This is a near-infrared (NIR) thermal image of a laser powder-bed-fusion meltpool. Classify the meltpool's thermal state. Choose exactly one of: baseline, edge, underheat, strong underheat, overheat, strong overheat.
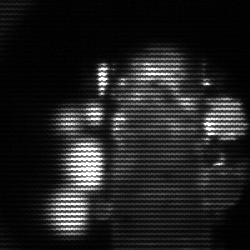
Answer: strong underheat